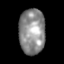
Tissue: skin
Cell type: T cells
Senescence score: 0.7296
Nuclear area (px): 1162
Mean DAPI intensity: 141.12